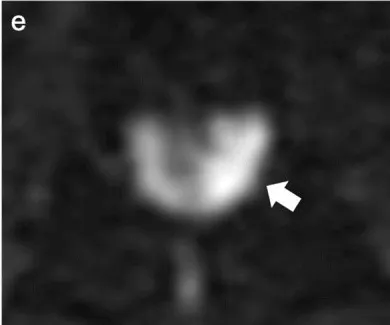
On the left, there is a diffuse, more pronounced thickening of the peripheral zone with mainly subcapsular disruption of the internal architecture in the centre, extending from the apex to the posterolateral base of the prostate (arrowheads); (e) Diffusion Weighted Imaging of the prostate.
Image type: radiology (mri)